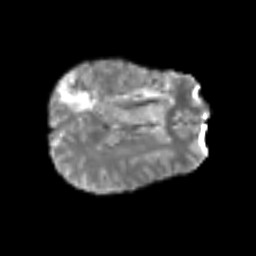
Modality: T2w
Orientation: axial
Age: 54
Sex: male
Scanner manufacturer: siemens
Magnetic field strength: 3 T
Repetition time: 6.1 s
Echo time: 0.101 s